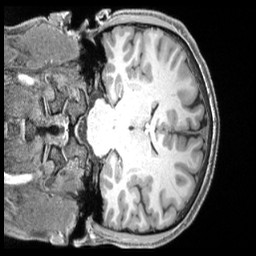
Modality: T1w
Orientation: coronal
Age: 29
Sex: male
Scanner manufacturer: siemens
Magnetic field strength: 3 T
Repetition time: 2.4 s
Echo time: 0.00228 s